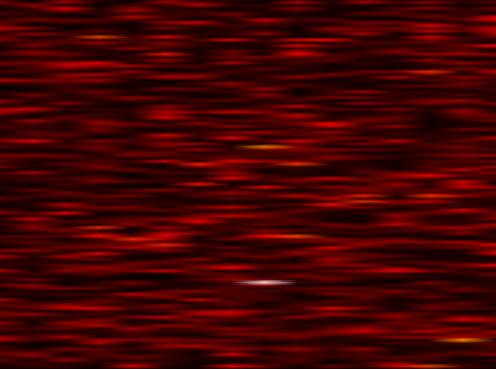
Label: UFMC